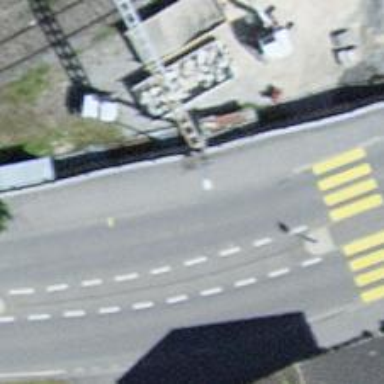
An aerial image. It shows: Asphalt platform for public transport.